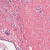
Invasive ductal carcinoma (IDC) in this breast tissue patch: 0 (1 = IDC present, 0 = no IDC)